Question: I extend a Dialog
java code
'''
public class Dialog_query extends Dialog implements OnClickListener {
}
'''
Through the XML defines a interface

Now want to select date by clicking on Ri Qi 1
The code is as follow
Recorded as:code button
java button
'''
Button btn=(Button)findViewById(R.id.BtnDate);
btn.setOnClickListener(new View.OnClickListener() {
public void onClick(View v) {
new DatePickerDialog(Dialog_query.this,
d2,
dateAndTime.get(Calendar.YEAR),
dateAndTime.get(Calendar.MONTH),
dateAndTime.get(Calendar.DAY_OF_MONTH)
).show();
}
});
'''
Now the question is,point out"The constructor DatePickerDialog(Dialog_query, DatePickerDialog.OnDateSetListener, int, int, int) is undefined"
Later found in here to add"Toast.makeText(LoginSuccess.this, "About agile software 1.0", Toast.LENGTH_LONG).show();"
also point out"The method makeText(Context, CharSequence, int) in the type Toast is not applicable for the arguments (Dialog_query, String, int)"
But the "code button" is right in Activity.
Why in the extend cases will prompt such a mistake?
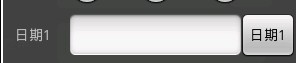
Answer: You're Dialog_query inheritates from dialog. But the Dialog class does not inheritate from Activity: <URL>
The constructor of DatePickerDialog needs a context or activity. Put the name of your activity instead of Dialog_query.this
'''
new DatePickerDialog(ActivityName.this,
d2,
dateAndTime.get(Calendar.YEAR),
dateAndTime.get(Calendar.MONTH),
dateAndTime.get(Calendar.DAY_OF_MONTH)
).show();
'''